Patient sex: M
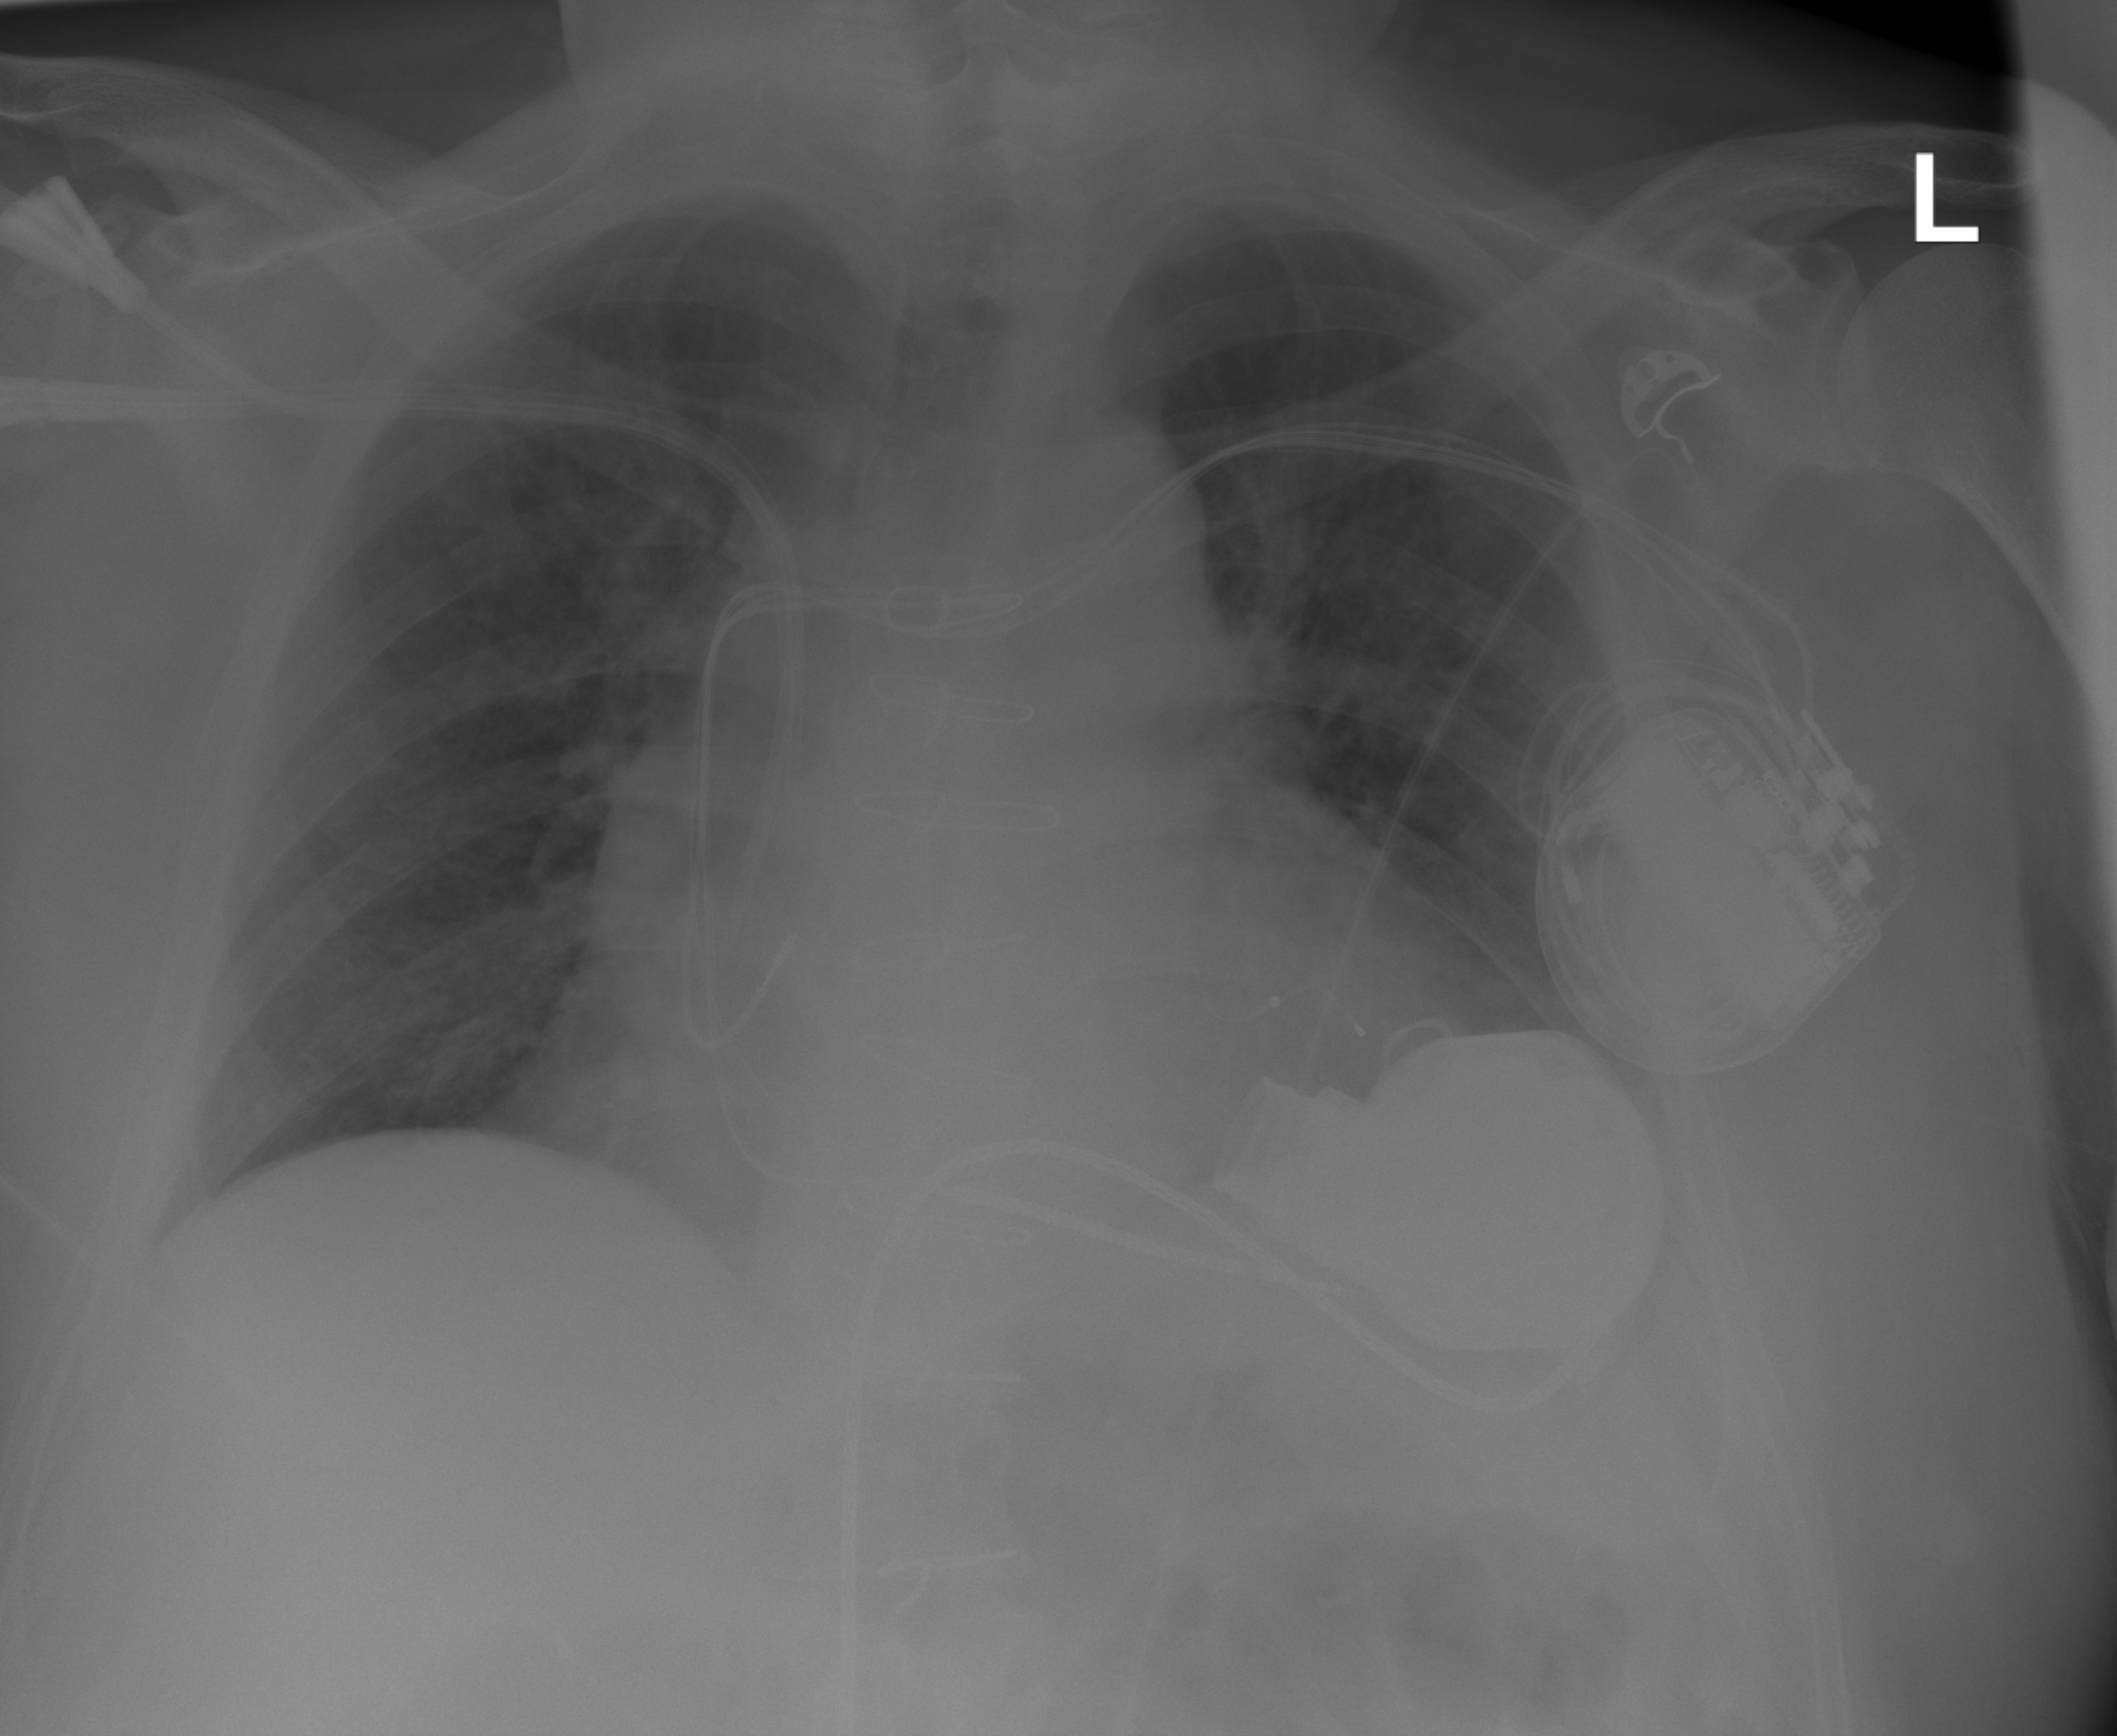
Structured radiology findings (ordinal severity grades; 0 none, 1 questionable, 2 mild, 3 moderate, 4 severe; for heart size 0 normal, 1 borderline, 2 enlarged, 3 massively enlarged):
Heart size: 2
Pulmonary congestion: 2
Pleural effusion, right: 0
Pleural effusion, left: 2
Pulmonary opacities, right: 2
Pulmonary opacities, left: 0
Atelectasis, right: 0
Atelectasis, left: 2